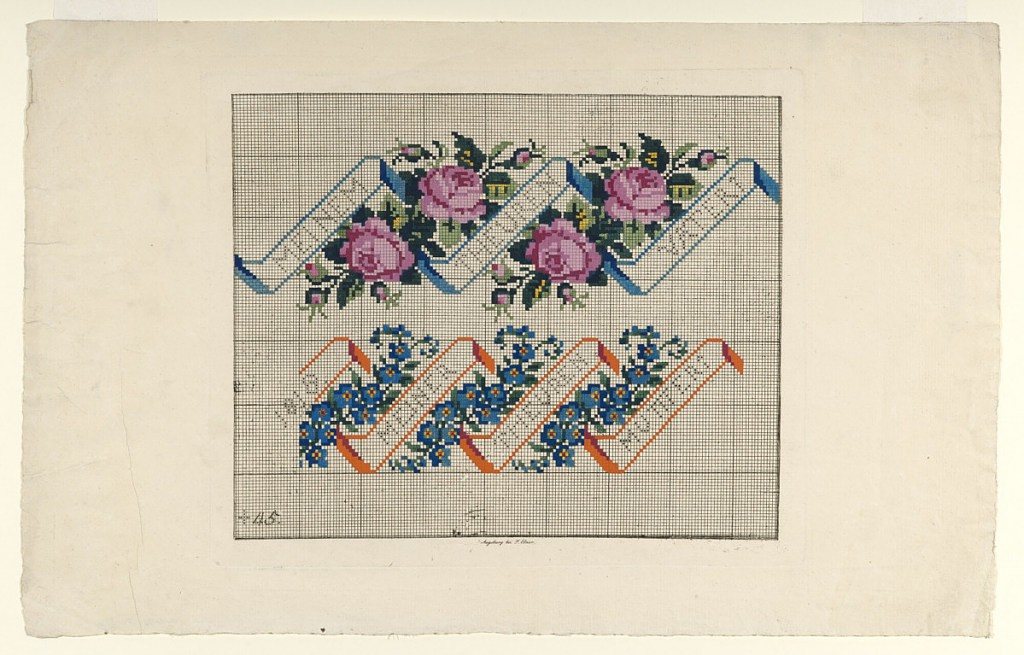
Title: Memorial Wool Embroidery Design "Meinem Theuren Vater" and "Meiner Theuren Mater"
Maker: F. Ebner, German, 1800 – 1825
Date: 1818
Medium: Brush and gouache and watercolor, pen and black ink over etching on cream laid paper
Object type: Drawing
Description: Design for embroidery with distinctive slanted ribbon like components which contain the lettering. Additionally adorned with blue and pink flowers and buds. Drawn on a grid.